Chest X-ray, PA view. Patient: 33 years old, sex M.
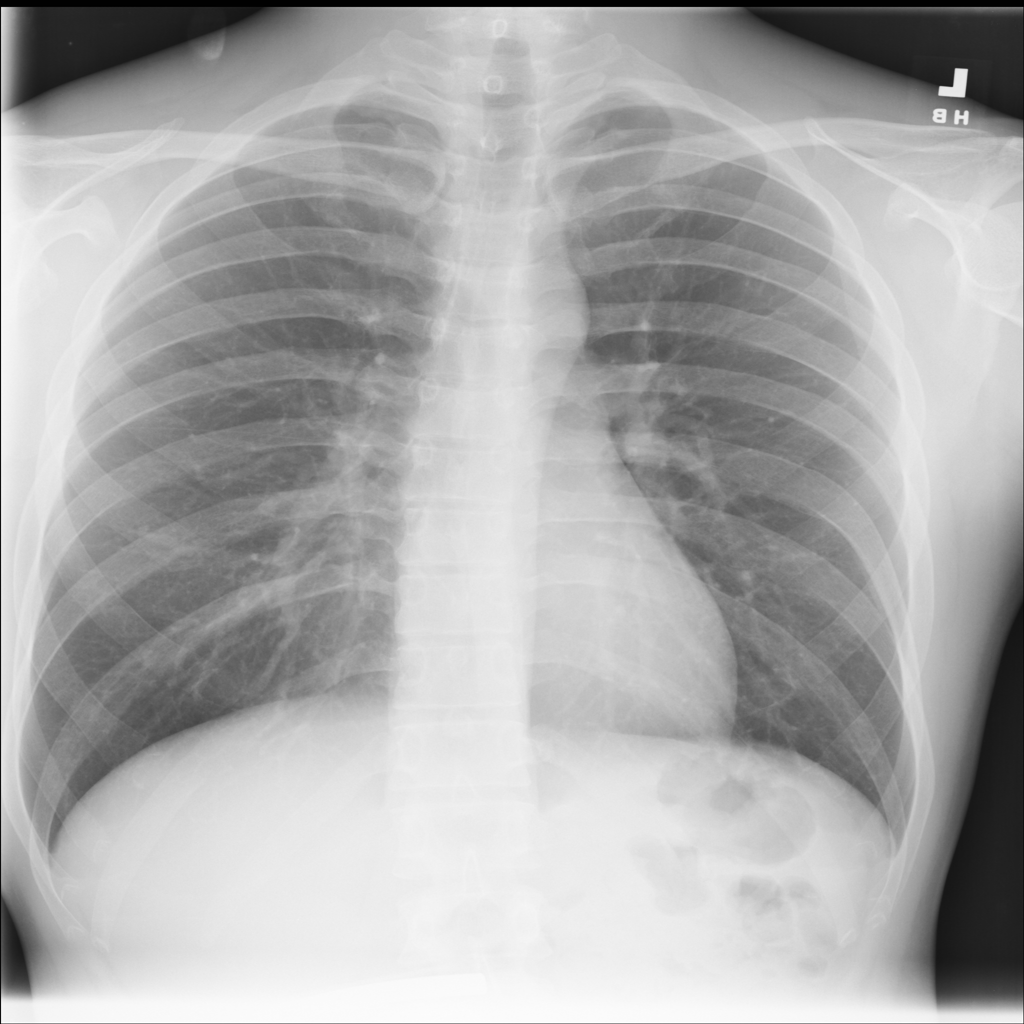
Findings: No Finding